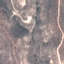
Label: HerbaceousVegetation